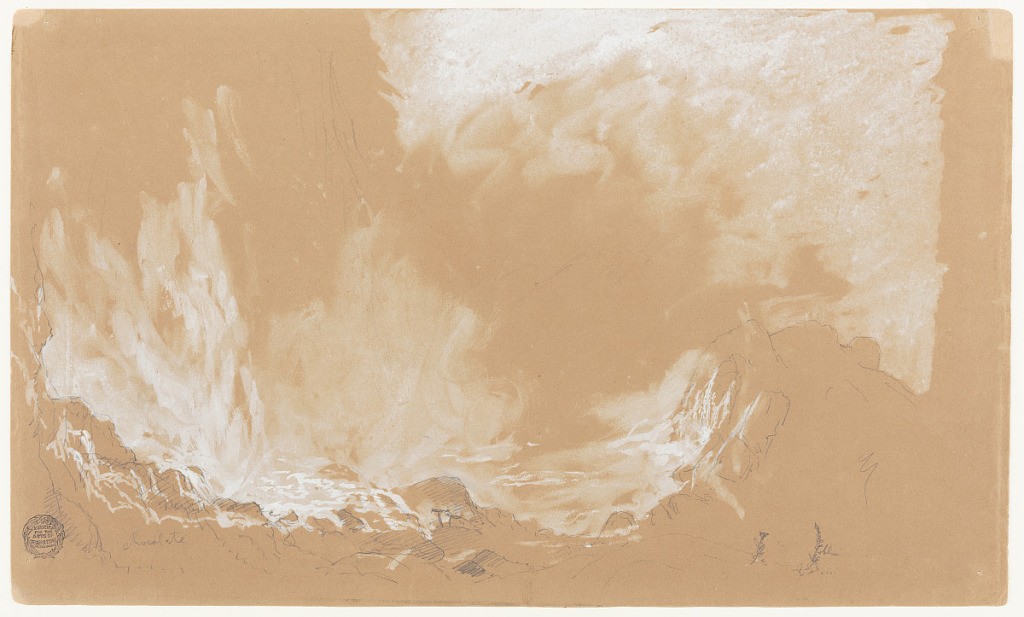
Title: Spray from the Falls, Niagara
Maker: Frederic Edwin Church, American, 1826–1900
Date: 1856 or 1858
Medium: Graphite and white gouache on light brown wove paper
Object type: Drawing
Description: Landscape sketch showing a view of the spray of Niagara Falls, seen from beneath the falls themselves on the bank of the Niagara River. In the foreground, nearby rocks are visible with two small flowers in the lower right corner. At left, white water cascades down and impacts the ground, sending spray up and to the right. At upper right, a veil of mist hovers of the scene, which possibly shows a view from the Cave of the Winds.